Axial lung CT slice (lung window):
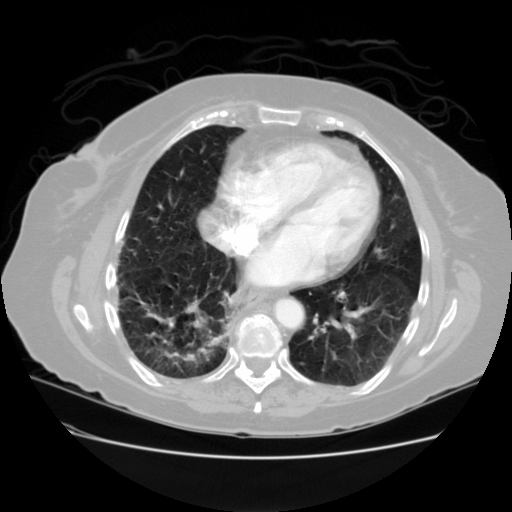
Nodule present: no